Field crop: maize
Growth stage: 2
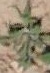
Species: atriplex